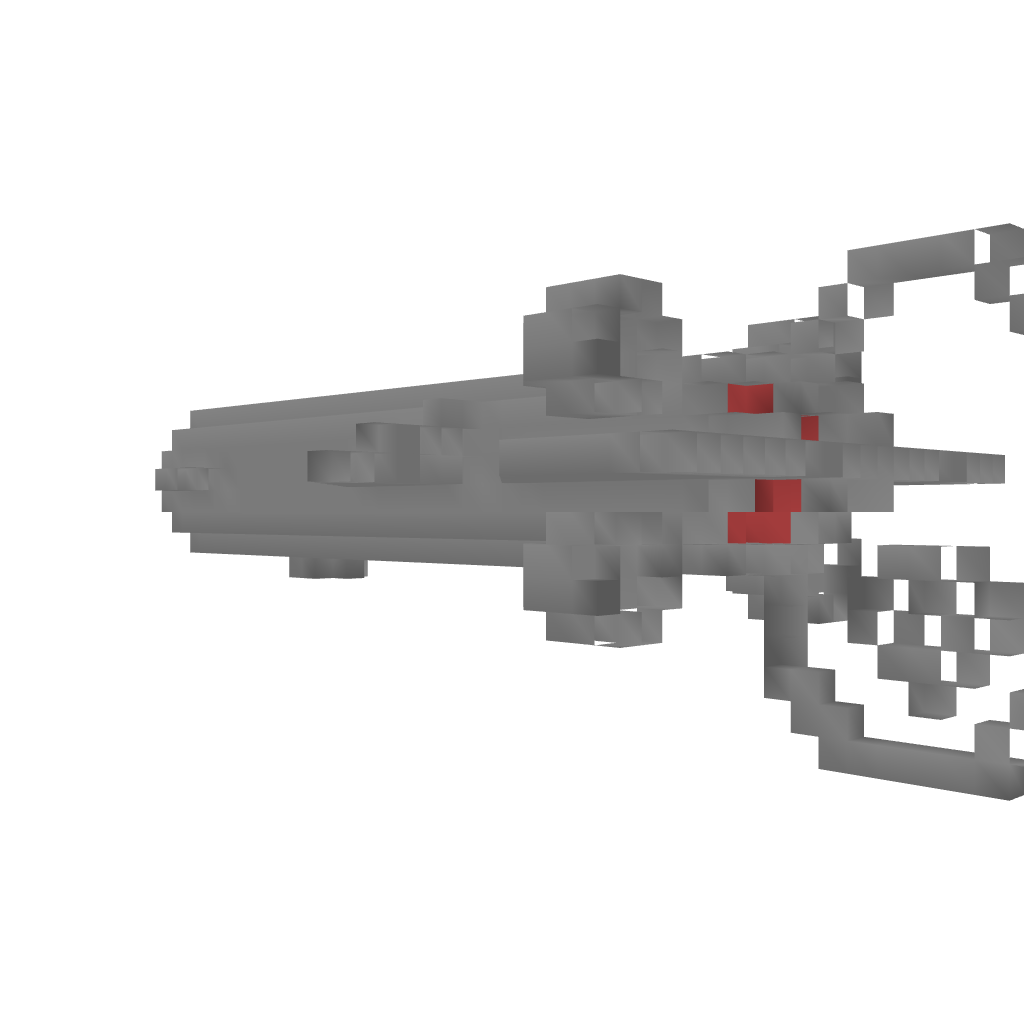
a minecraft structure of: subairship with torpedos v 1.1 bad low quality